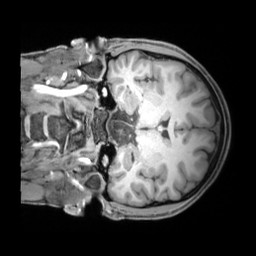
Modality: T1w
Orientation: coronal
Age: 23
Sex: male
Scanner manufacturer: siemens
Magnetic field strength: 3 T
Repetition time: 1.97 s
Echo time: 0.00206 s